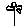
Label: flower